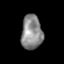
Tissue: skin
Cell type: Fibroblasts
Senescence score: 0.77
Nuclear area (px): 709
Mean DAPI intensity: 138.083